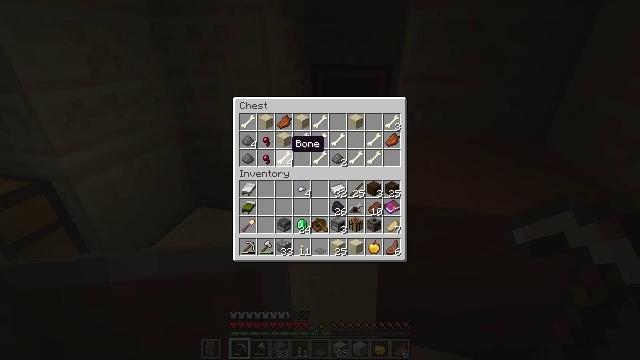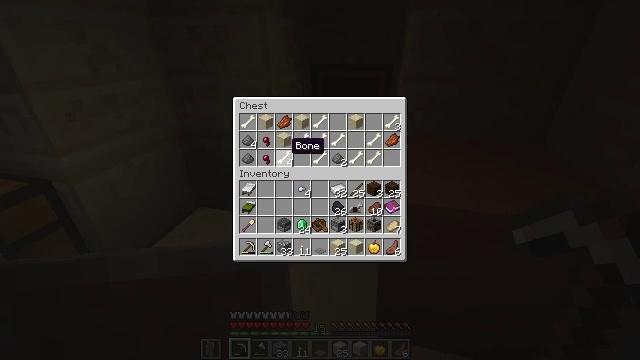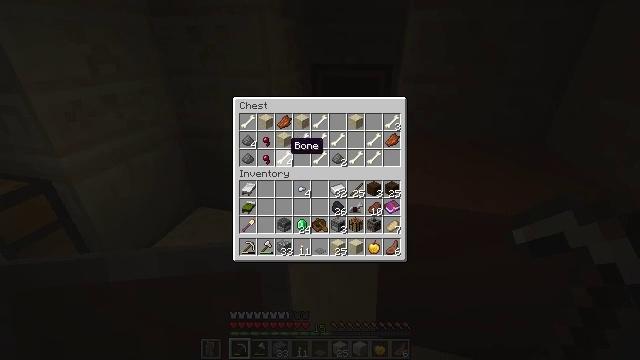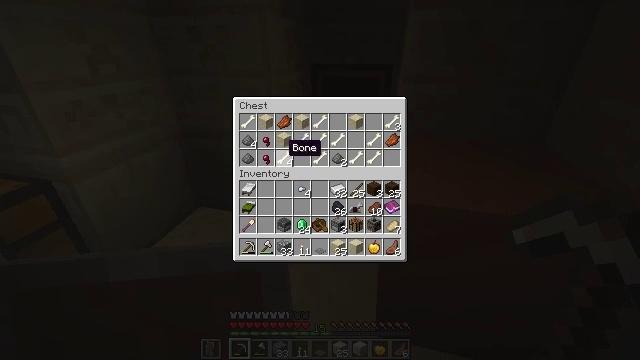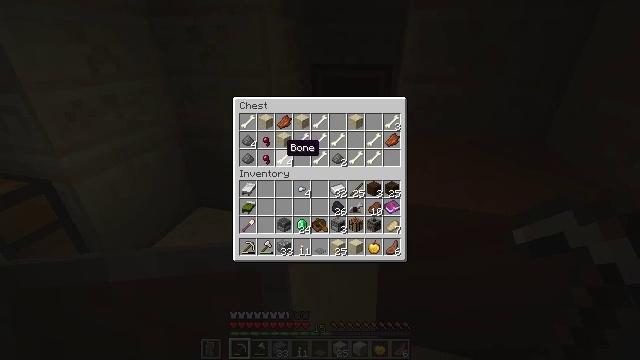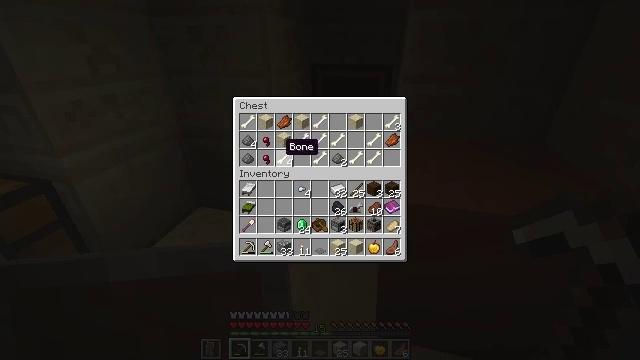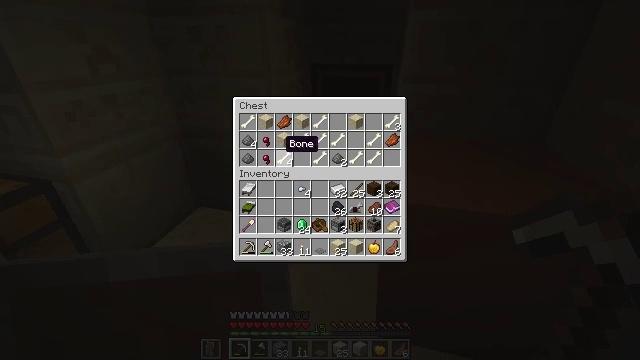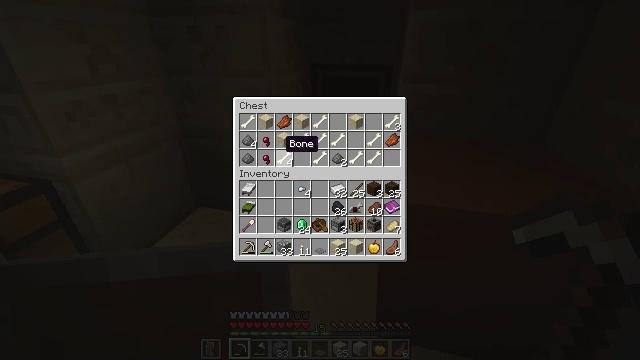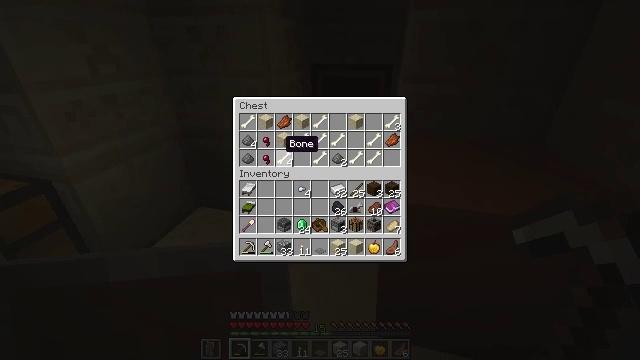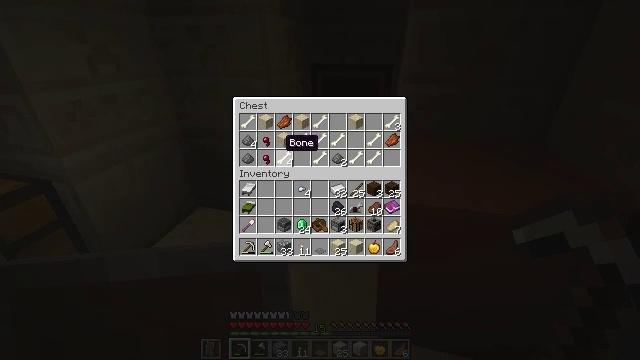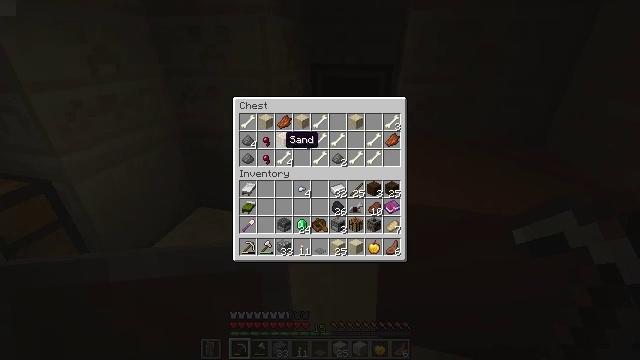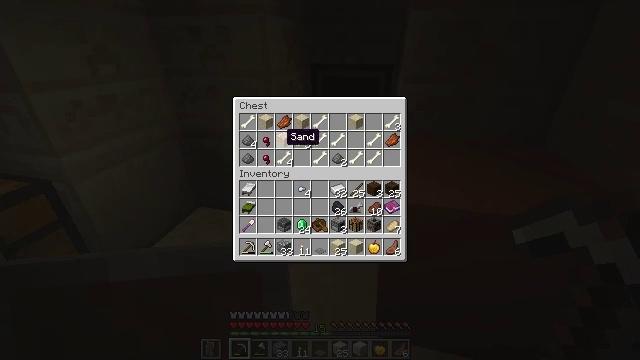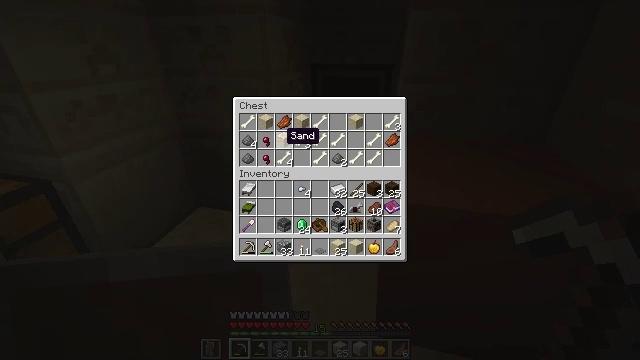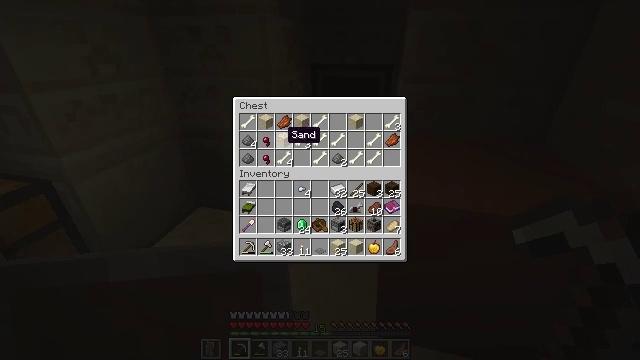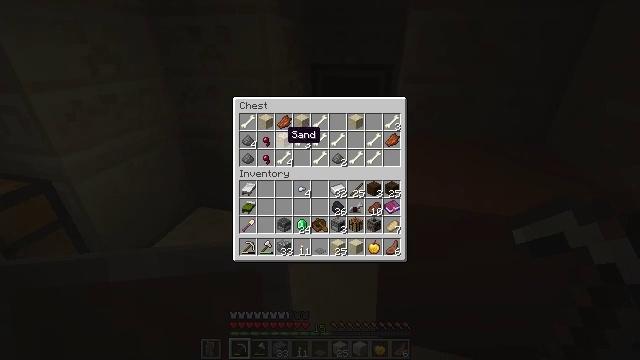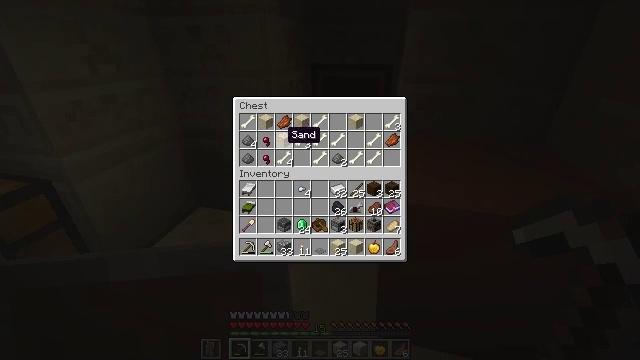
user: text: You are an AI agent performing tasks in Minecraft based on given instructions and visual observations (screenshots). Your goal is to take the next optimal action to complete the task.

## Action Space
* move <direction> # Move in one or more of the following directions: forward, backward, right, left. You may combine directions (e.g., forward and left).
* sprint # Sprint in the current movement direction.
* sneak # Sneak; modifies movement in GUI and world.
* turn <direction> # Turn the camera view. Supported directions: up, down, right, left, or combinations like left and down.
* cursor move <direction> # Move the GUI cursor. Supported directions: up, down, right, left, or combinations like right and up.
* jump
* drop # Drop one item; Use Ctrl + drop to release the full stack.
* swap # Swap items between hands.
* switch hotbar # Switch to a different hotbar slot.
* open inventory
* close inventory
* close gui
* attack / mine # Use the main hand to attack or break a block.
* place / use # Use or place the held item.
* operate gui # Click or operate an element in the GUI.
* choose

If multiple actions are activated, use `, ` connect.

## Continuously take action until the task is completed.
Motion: motion action
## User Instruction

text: Dig up some cut sandstone blocks.
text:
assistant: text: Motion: no_op
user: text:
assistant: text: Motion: no_op
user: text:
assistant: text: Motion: no_op
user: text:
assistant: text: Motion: no_op
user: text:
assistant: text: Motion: no_op
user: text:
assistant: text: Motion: no_op
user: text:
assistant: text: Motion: no_op
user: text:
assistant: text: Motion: no_op
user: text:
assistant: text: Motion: no_op
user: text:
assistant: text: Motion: no_op
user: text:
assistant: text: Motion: no_op
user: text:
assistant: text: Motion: no_op
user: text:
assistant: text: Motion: no_op
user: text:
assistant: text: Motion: no_op
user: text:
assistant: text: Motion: no_op
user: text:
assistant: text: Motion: operate gui
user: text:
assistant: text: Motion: operate gui
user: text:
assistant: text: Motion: cursor move right and down
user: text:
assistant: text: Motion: no_op
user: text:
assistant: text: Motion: no_op
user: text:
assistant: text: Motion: no_op
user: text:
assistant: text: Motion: no_op
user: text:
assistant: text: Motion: no_op
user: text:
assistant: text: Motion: no_op
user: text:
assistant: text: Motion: no_op
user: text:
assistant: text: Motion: operate gui
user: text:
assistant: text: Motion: operate gui
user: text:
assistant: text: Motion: operate gui
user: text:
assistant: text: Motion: no_op
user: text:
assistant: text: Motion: no_op